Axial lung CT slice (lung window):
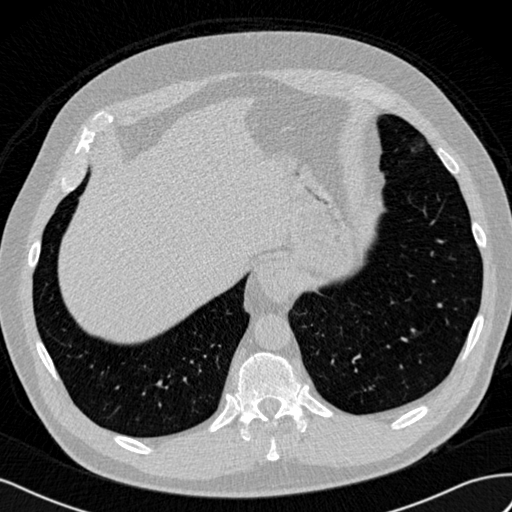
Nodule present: no